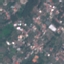
Land use / land cover class: Residential